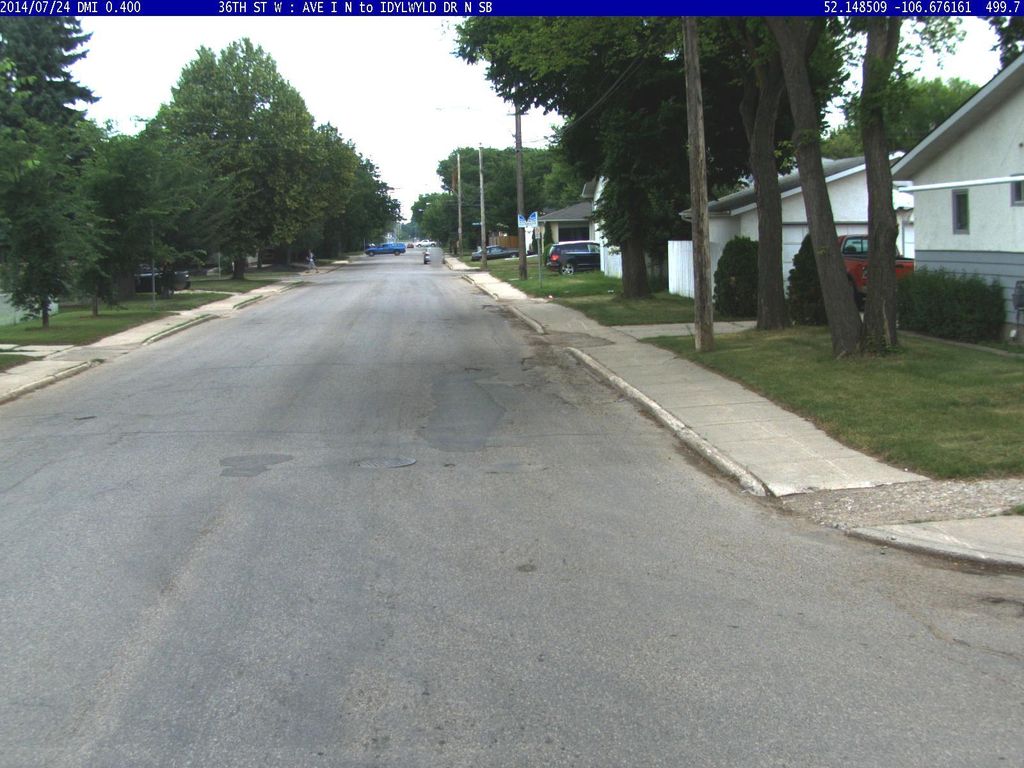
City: saskatoon